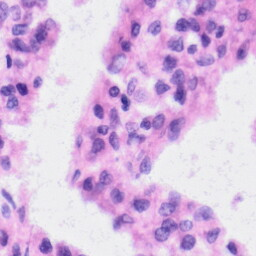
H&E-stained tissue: Liver